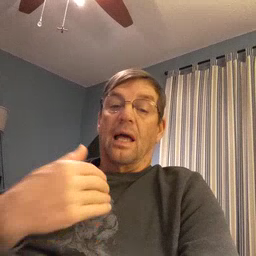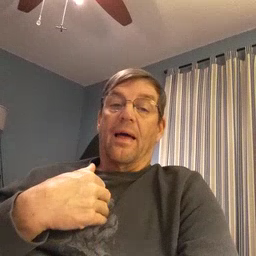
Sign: have